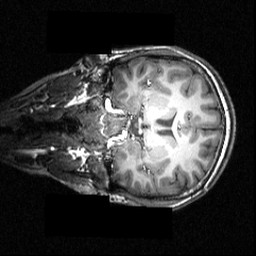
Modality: T1w
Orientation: coronal
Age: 19
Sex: female
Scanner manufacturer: siemens
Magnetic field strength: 3.951 T
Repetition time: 1.5 s
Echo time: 0.00335 s